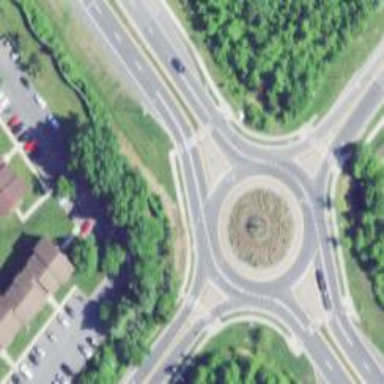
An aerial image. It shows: Asphalt road marked as trunk highway leading to roundabout.